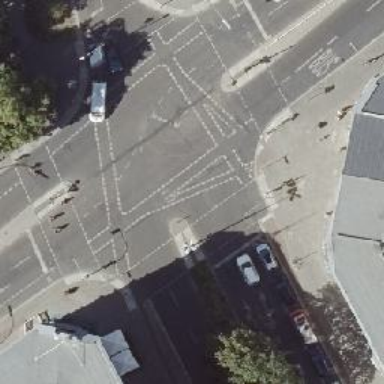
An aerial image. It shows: Road with traffic signals.